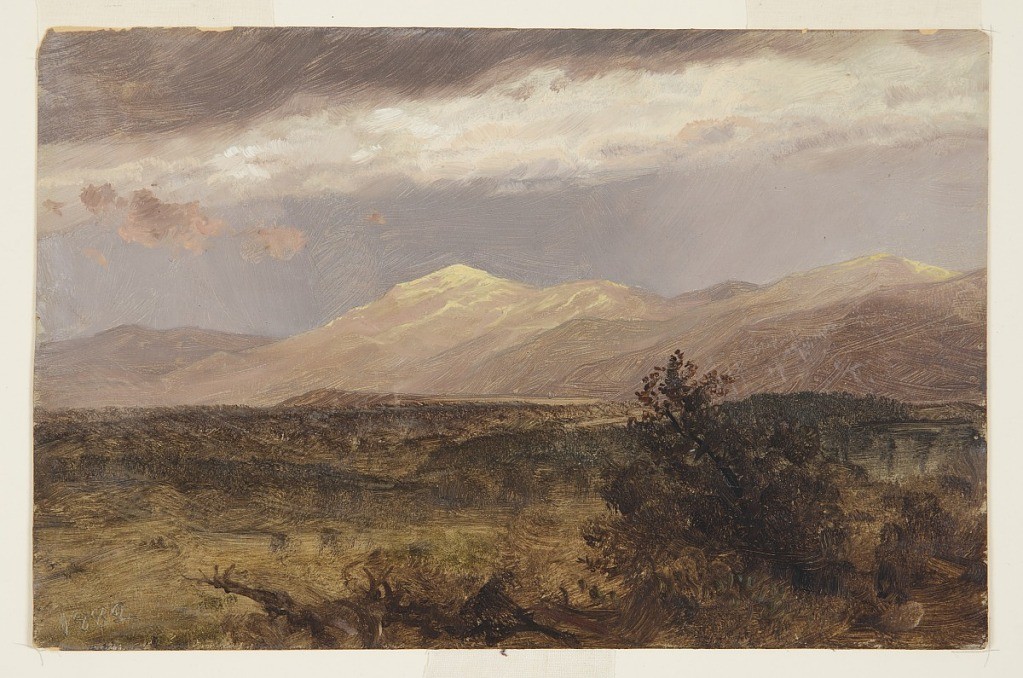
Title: Overlook Mountain with Snow, Hudson, New York
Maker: Frederic Edwin Church, American, 1826–1900
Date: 1882
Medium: Oil and graphite on tan paperboard
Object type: Drawing
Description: Landscape sketch showing a view of Overlook Mountain and the Catskill Escarpment partially covered in snow during winter, as viewed from or near the artist's property in Hudson, New York. Trees and brush are visible in the immediate foreground while rolling and heavily wooded terrain extends into and through the middle distance. In the background, the Catskill Escarpment forms a jagged horizon with Overlook Mountain prominently visible at center, covered in snow. Low-lying clodus hover in the sky among golden, sunset light, while the distant sky is dark and foreboding.